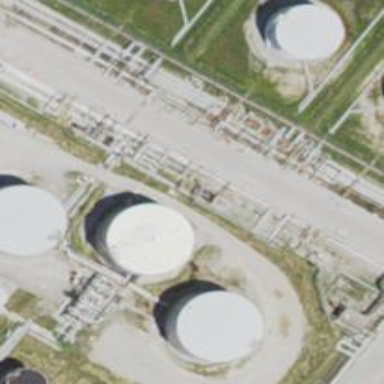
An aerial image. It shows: Storage tank that is man-made.